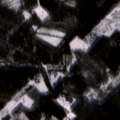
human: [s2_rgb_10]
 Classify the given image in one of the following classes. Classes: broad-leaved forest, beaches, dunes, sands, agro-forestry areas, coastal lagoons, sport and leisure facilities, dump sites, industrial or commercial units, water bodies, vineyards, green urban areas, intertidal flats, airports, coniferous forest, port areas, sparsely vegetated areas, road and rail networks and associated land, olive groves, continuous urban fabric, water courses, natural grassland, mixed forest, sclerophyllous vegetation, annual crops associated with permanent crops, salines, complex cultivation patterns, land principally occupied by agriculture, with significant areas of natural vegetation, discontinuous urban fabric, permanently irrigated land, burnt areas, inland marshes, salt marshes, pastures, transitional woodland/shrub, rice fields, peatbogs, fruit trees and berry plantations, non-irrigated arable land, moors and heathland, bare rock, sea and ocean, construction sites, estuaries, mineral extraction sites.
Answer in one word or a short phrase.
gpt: coniferous forest, mixed forest, transitional woodland/shrub